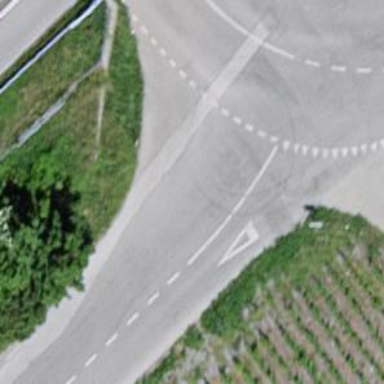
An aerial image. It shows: Unclassified road with asphalt surface.